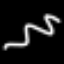
Label: squiggle